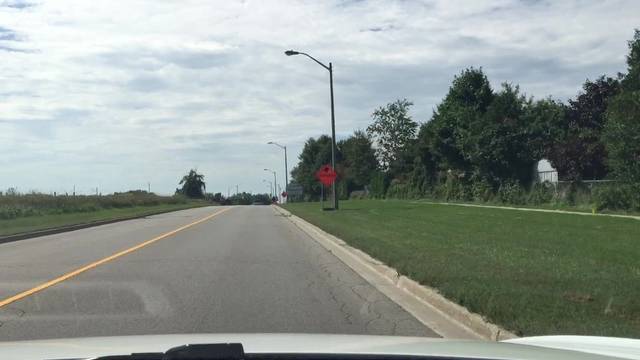
Region: Canada
Coordinates: 43.892, -78.803